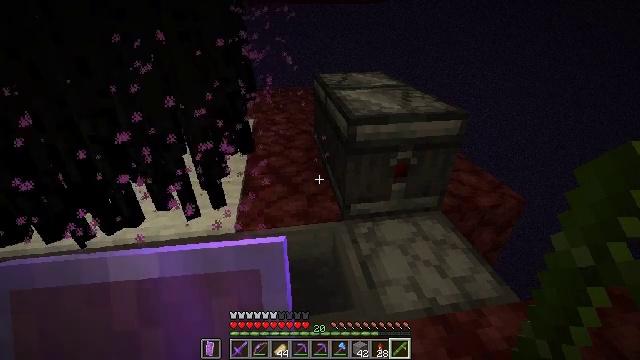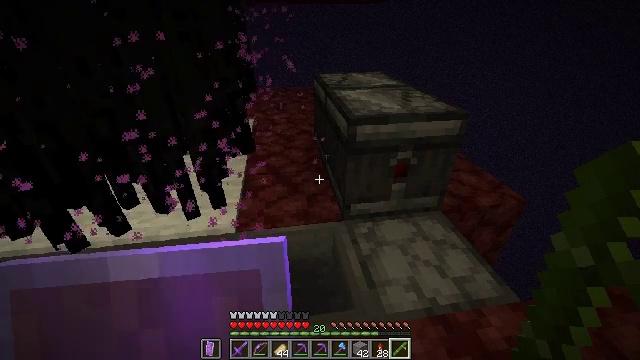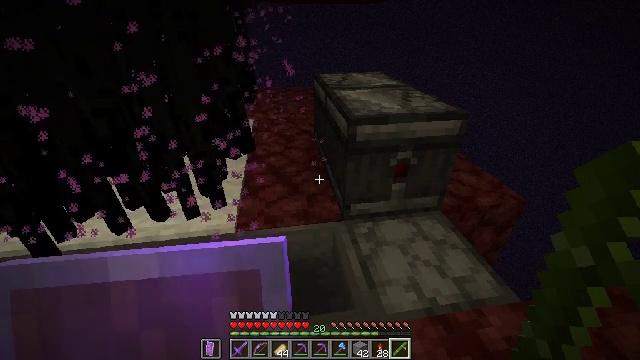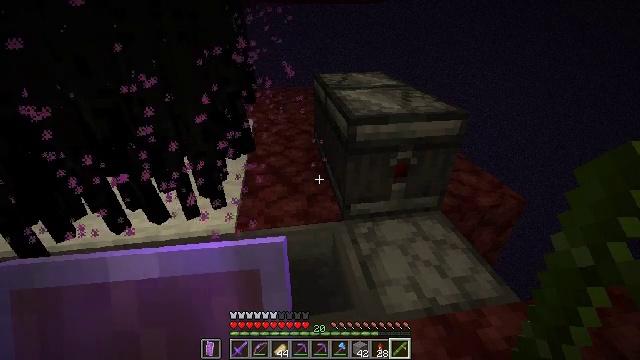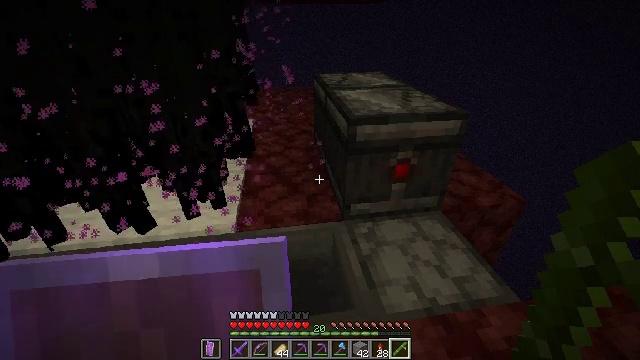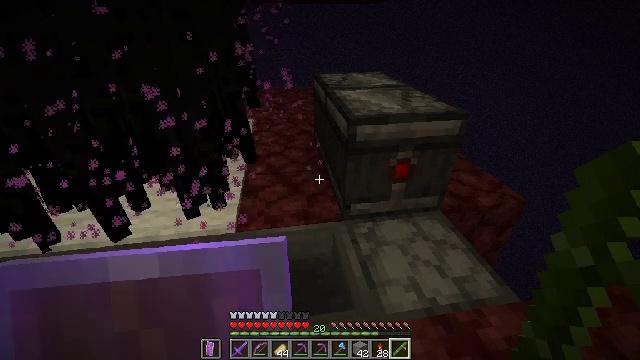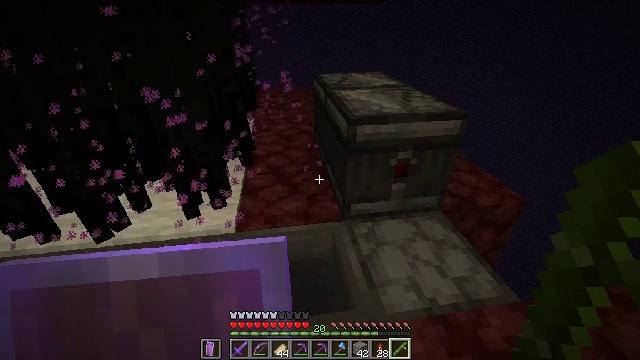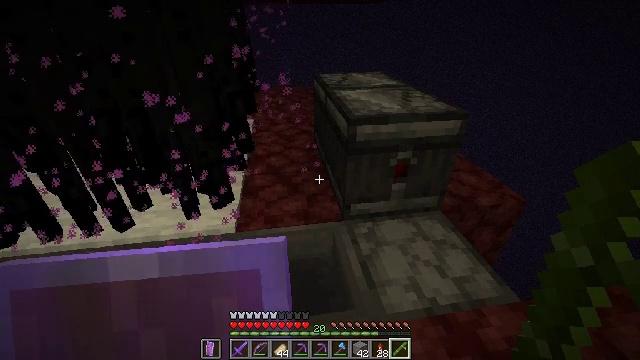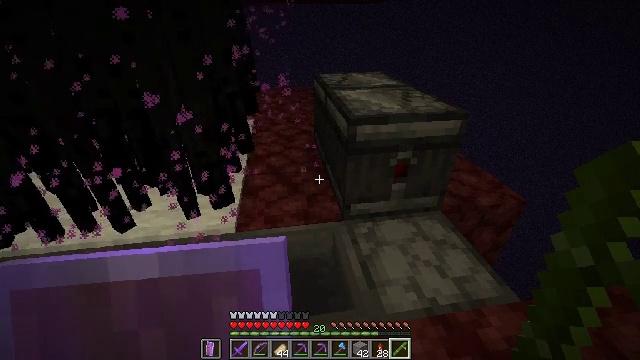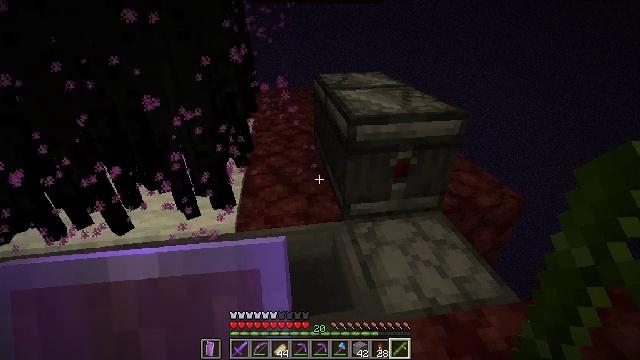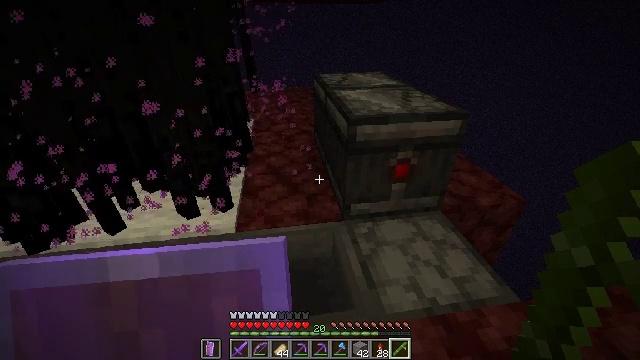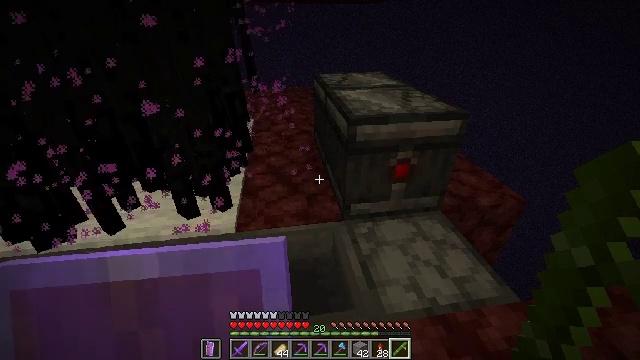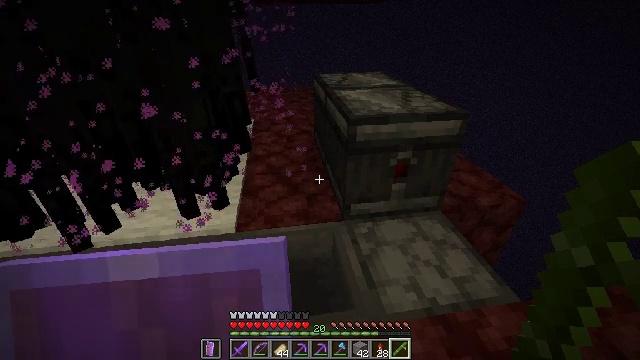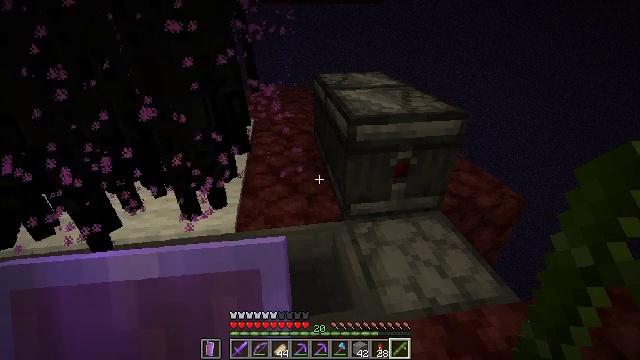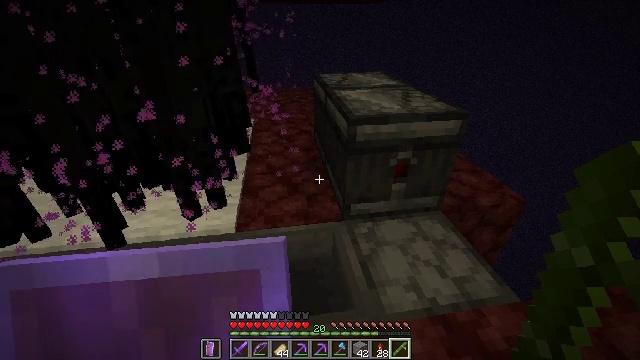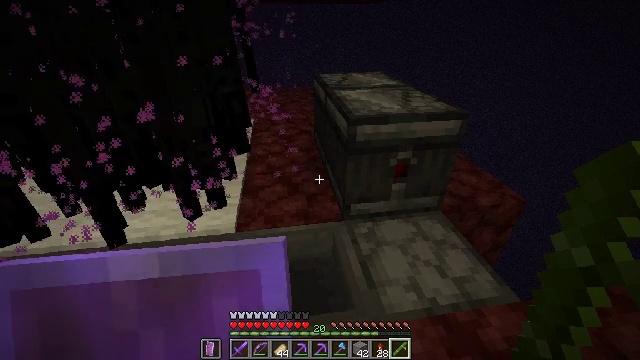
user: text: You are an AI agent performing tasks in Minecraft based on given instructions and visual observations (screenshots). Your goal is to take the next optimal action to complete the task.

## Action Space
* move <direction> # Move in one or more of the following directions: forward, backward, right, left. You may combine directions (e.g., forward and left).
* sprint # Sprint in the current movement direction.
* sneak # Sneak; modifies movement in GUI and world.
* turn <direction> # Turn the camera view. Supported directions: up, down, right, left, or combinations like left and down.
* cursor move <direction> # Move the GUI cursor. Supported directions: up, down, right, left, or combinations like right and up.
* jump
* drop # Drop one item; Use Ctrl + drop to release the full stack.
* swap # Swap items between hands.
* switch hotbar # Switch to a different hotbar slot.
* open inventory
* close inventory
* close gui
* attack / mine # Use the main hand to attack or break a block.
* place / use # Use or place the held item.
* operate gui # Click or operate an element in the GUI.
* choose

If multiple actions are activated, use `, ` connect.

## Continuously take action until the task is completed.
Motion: motion action
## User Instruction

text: Attack the chest to pick it up.
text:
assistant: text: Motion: no_op
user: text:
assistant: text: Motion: no_op
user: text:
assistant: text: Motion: no_op
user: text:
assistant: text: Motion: no_op
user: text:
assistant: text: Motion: no_op
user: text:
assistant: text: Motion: no_op
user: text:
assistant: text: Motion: no_op
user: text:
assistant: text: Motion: no_op
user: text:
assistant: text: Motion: no_op
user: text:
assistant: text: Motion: no_op
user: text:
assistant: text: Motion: no_op
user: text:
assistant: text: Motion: no_op
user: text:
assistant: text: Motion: no_op
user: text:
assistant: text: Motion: no_op
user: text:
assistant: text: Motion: no_op
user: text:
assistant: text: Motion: no_op
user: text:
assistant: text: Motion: no_op
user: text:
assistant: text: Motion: no_op
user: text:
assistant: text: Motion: no_op
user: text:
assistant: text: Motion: no_op
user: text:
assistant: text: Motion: no_op
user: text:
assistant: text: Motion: no_op
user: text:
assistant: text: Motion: no_op
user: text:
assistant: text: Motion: no_op
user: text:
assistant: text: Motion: no_op
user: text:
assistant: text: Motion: no_op
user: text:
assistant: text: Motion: no_op
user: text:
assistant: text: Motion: no_op
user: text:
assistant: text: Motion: no_op
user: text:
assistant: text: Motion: no_op